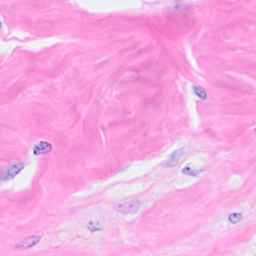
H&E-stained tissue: Breast